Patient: sex M, age 30
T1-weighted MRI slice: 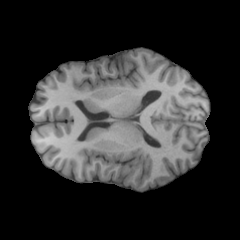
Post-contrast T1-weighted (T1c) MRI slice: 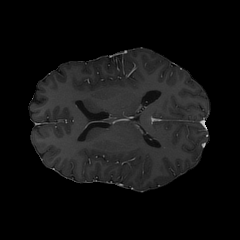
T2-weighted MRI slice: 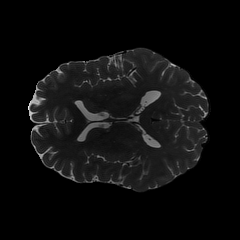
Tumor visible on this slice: no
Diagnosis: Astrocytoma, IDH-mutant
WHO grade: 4